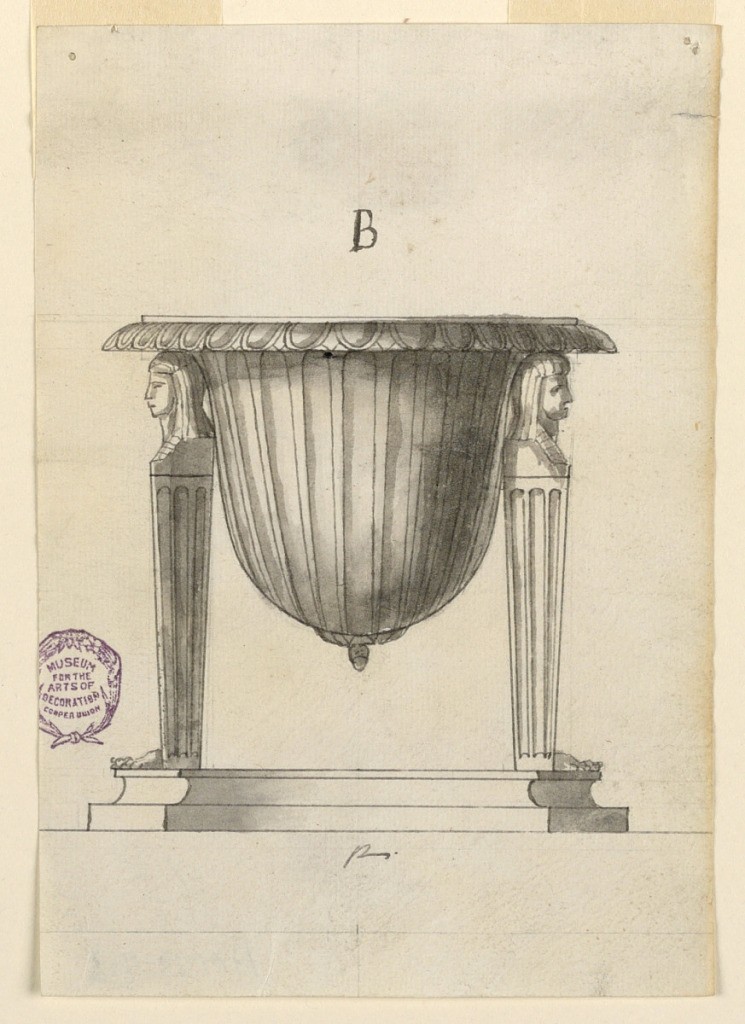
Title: Design for a Salt Cellar
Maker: Luigi Righetti, Italian, 1780 - 1819
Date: ca. 1800
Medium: Pen and ink, brush and wash on paper
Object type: Drawing
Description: Elevation of a salt cellar. The cup is a breast-shaped mastos form with fluting on the body and gadrooning at the rim. The vessel is supported by two Egyptian-style terms on a stepped, beveled platform.